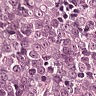
Metastatic tissue present: yes